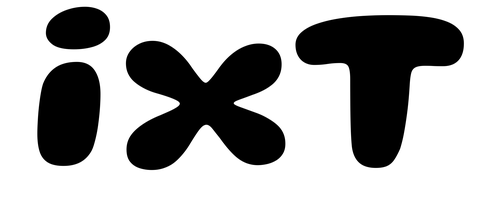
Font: Gluten_Bold